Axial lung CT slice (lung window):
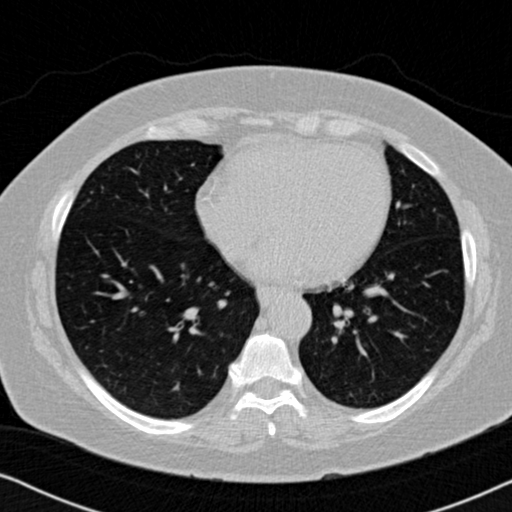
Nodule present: no